【题型】解答题　【知识点】解析几何　【难度】hard
已知点 $F_1$、$F_2$ 分别为椭圆 $\Gamma:\frac{x^2}{2}+y^2=1$ 的左、右焦点，直线 $l:y=kx+t$ 与椭圆 $\Gamma$ 有且仅有一个公共点，直线 $F_1M \perp l$，$F_2N \perp l$，垂足分别为点 $M$、$N$。

\begin{enumerate}
    \item 求证：$r^2 = 2k^2 + 1$；
    \item 求证：$\overrightarrow{F_1M} \cdot \overrightarrow{F_2N}$ 为定值，并求出该定值；
    \item 求 $|\overrightarrow{OM} + \overrightarrow{ON}| \cdot |\overrightarrow{OM} - \overrightarrow{ON}|$ 的最大值。
\end{enumerate}

\vspace{1em}
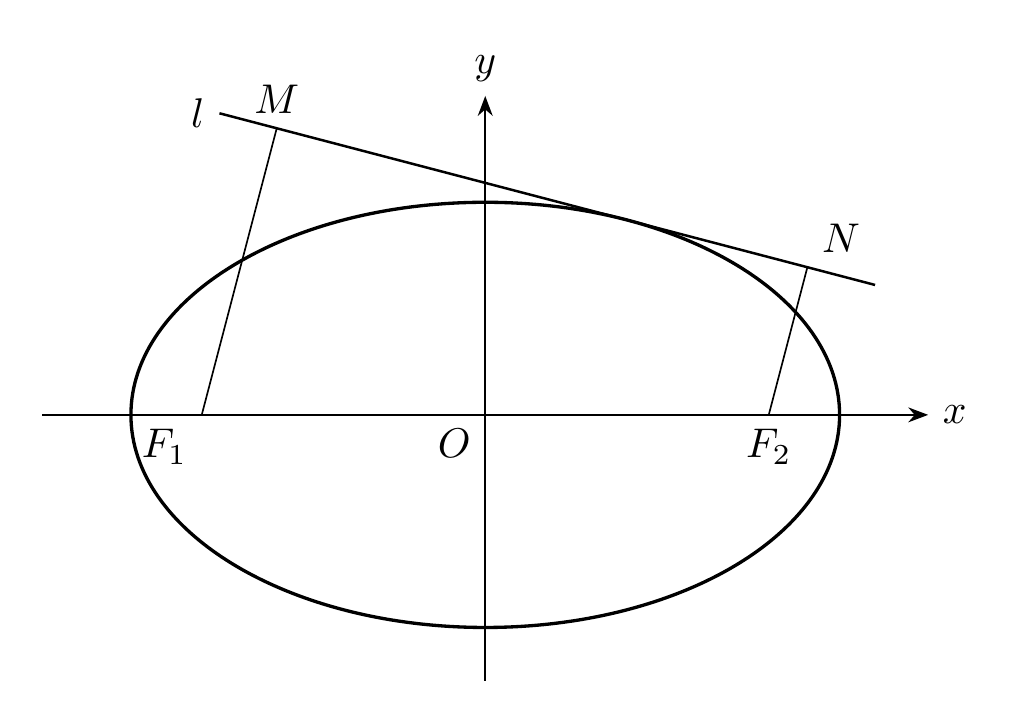
【解答】
【分析】
\begin{enumerate}
    \item 直线与椭圆联立后用根的判别式等于 0 列出方程，求出 $r^2 = 2k^2 + 1$；

    \item 利用点到直线距离公式得到 $F_1M = \frac{|-k+t|}{\sqrt{k^2+1}}$，$F_2N = \frac{|k+t|}{\sqrt{k^2+1}}$，结合 $F_1M \parallel F_2N$，求出 $\overrightarrow{F_1M} \cdot \overrightarrow{F_2N} = |\overrightarrow{F_1M}||\cdot\overrightarrow{ F_2N||}$，结合第一问的结论证明出 $\overrightarrow{F_1M} \cdot \overrightarrow{F_2N}$ 为定值 1；
    \item 利用向量线性运算及点 $F_1,F_2$ 在直线 $l$ 的同侧得到 $|\overrightarrow{OM} + \overrightarrow{ON}| = |\overrightarrow{F_1M}| + |\overrightarrow{F_2N}|$，结合第二问得到 $|\overrightarrow{F_1M}| + |\overrightarrow{F_2N}| = \frac{-k+t}{\sqrt{k^2+1}} + \frac{k+t}{\sqrt{k^2+1}} = \frac{2|t|}{\sqrt{k^2+1}}$，再用投影向量的知识得出 $|\overrightarrow{OM} - \overrightarrow{ON}| = |\overrightarrow{F_1F_2}| \cos\alpha = \frac{2}{\sqrt{k^2+1}}$（其中 $\alpha$ 为 $\overrightarrow{F_1F_2},\overrightarrow{MN}$ 的夹角），结合第一问结论得到 $|\overrightarrow{OM} + \overrightarrow{ON}| \cdot |\overrightarrow{OM} - \overrightarrow{ON}| = \frac{4|t|}{k^2+1} = \frac{8|t|}{t^2+1}$，利用基本不等式求出最值。
\end{enumerate}

\vspace{1em}
【解答】
解：(1) 联立：$y = kx + t$ 与 $\Gamma:\frac{x^2}{2}+y^2=1$，

得：$(2k^2+1)x^2 + 4ktx + 2t^2 - 2 = 0$，由直线与椭圆有一个公共点可知：$\Delta = (4kt)^2 - 4(2k^2+1)(2t^2-2) = 0$，

化简得：$t^2 = 2k^2 + 1$；

(2) 由题意得：$F_1(-1,0)$，$F_2(1,0)$，

因为 $F_1M \perp l$，$F_2N \perp l$，所以 $F_1M \parallel F_2N$，故 $\overrightarrow{F_1M} \cdot \overrightarrow{F_2N} = \overrightarrow{|F_1M|} \cdot \overrightarrow{|F_2N|}$，

其中 $F_1M = \frac{|-k+t|}{\sqrt{k^2+1}}$，$F_2N = \frac{|k+t|}{\sqrt{k^2+1}}$，

所以 $\overrightarrow{F_1M} \cdot \overrightarrow{F_2N} = \overrightarrow{|F_1M|} \cdot \overrightarrow{|F_2N|} = \frac{|-k+t|}{\sqrt{k^2+1}} \cdot \frac{|k+t|}{\sqrt{k^2+1}} = \frac{|t^2 - k^2|}{k^2+1} = \frac{|2k^2+1 - k^2|}{k^2+1} = 1$，

$\overrightarrow{F_1M} \cdot \overrightarrow{F_2N}$ 为定值，该定值为 1；

(3) $|\overrightarrow{OM} + \overrightarrow{ON}| = |\overrightarrow{OF_1} + \overrightarrow{F_1M} + \overrightarrow{OF_2} + \overrightarrow{F_2N}| = |\overrightarrow{F_1M} + \overrightarrow{F_2N}| = \overrightarrow{|F_1M|} + \overrightarrow{|F_2N|}$，
由题意得：点 $F_1$，$F_2$ 在直线 $l$ 的同侧，

所以 $|\overrightarrow{F_1M}| + |\overrightarrow{F_2N}| = \frac{-k+t}{\sqrt{k^2+1}} + \frac{k+t}{\sqrt{k^2+1}} = \frac{2|t|}{\sqrt{k^2+1}}$，

$|\overrightarrow{OM} - \overrightarrow{ON}| = |\overrightarrow{NM}| = \frac{|\overrightarrow{F_1F_2} \cdot \overrightarrow{MN}|}{|\overrightarrow{MN}|} = |\overrightarrow{F_1F_2}| \cos\alpha = \frac{2}{\sqrt{k^2+1}}$，（其中 $\alpha$ 为 $\overrightarrow{F_1F_2},\overrightarrow{MN}$ 的夹角），

由此可知：$|\overrightarrow{OM} + \overrightarrow{ON}| \cdot |\overrightarrow{OM} - \overrightarrow{ON}| = \frac{4|t|}{k^2+1} = \frac{8|t|}{t^2+1} = \frac{8}{|t| + \frac{1}{|t|}} \le \frac{8}{2\sqrt{|t| \cdot \frac{1}{|t|}}} = 4$，

当且仅当 $|t| = \frac{1}{|t|}$ 即 $|t|=1$，$k=0$ 时，等号成立，所以 $|\overrightarrow{OM} + \overrightarrow{ON}| \cdot |\overrightarrow{OM} - \overrightarrow{ON}|$ 的最大值为 4。

\vspace{1em}
【点评】 本题考查直线与椭圆的位置关系，考查学生的运算能力，属于中档题。